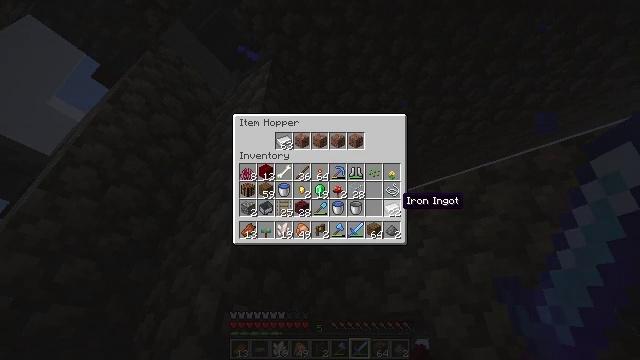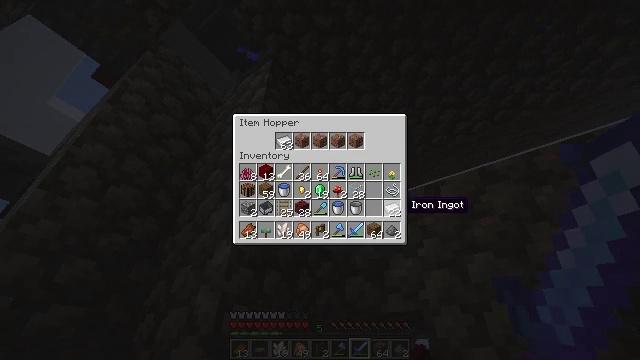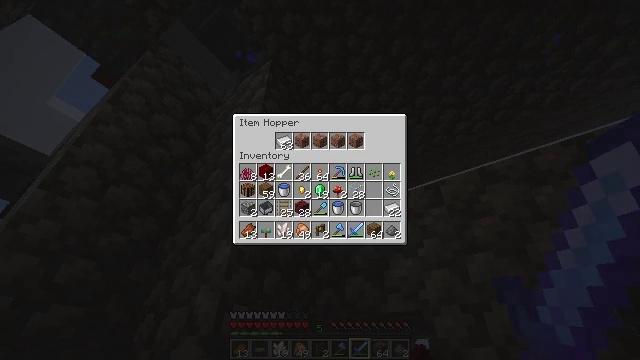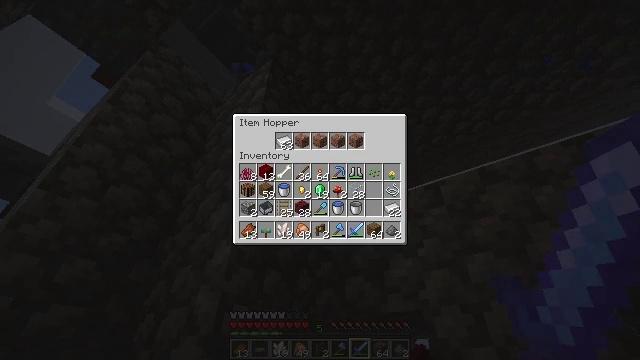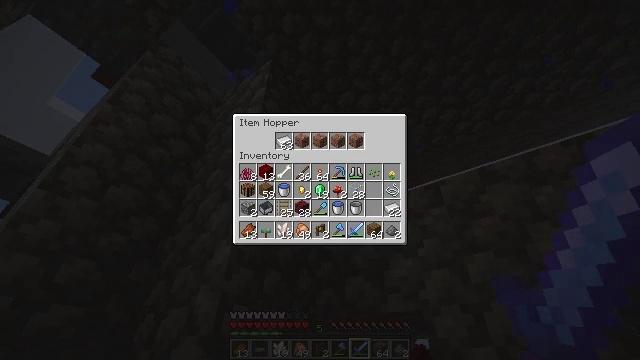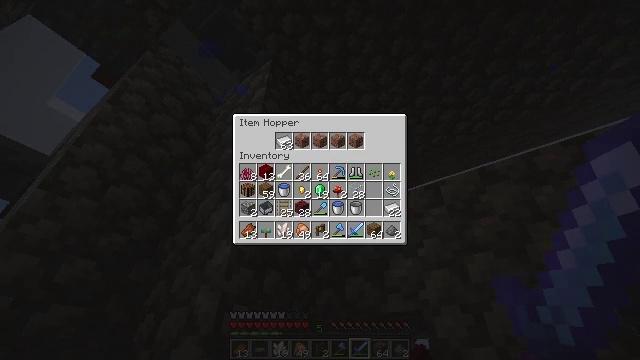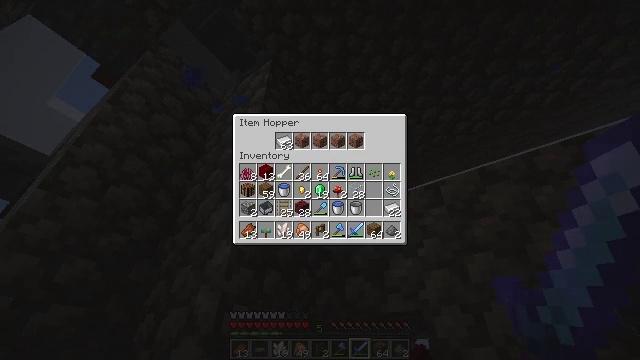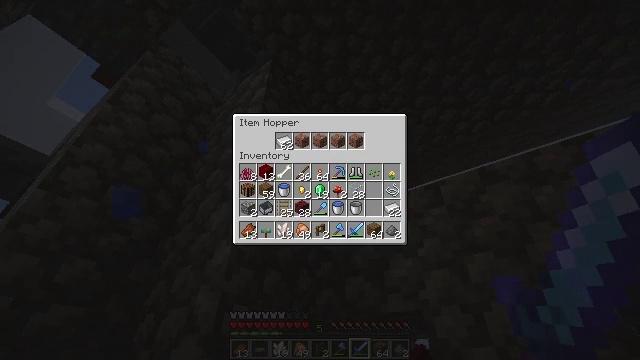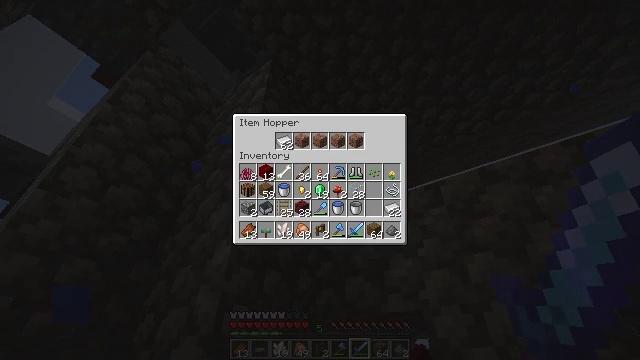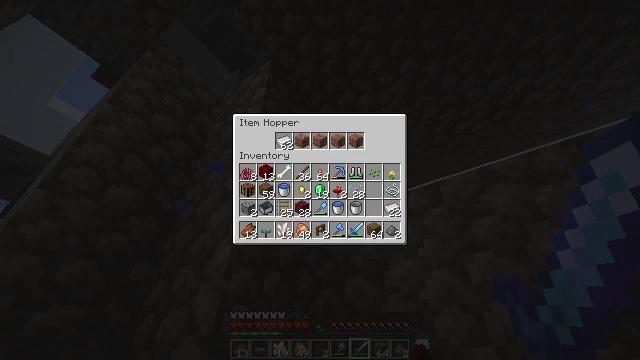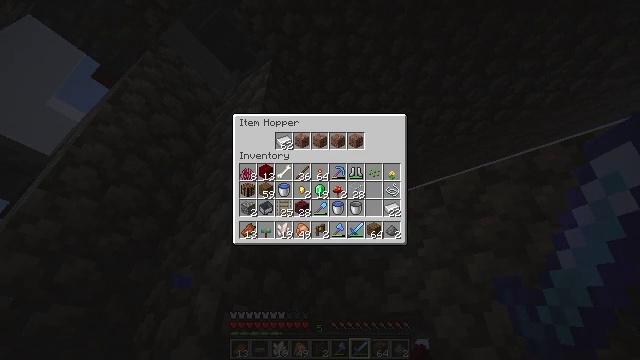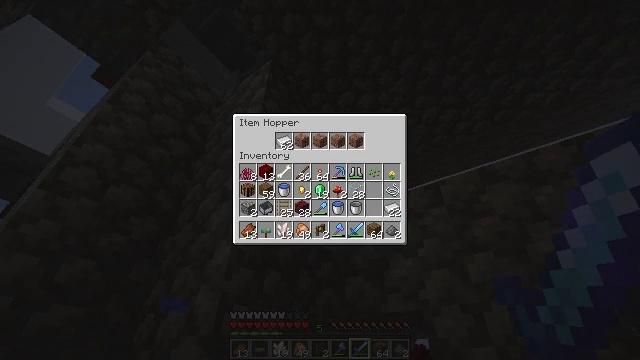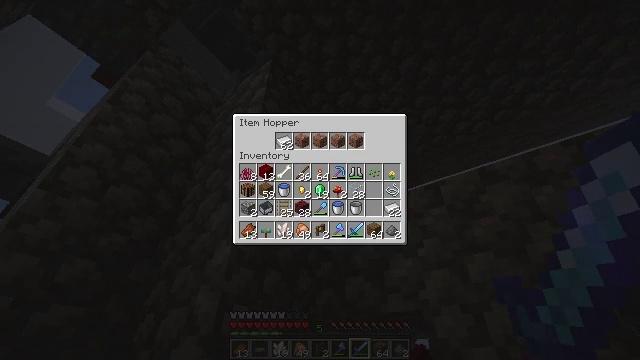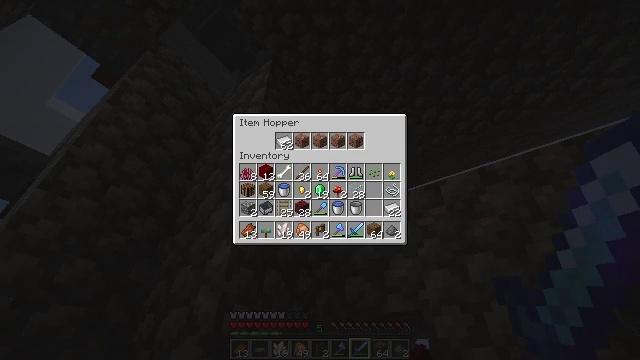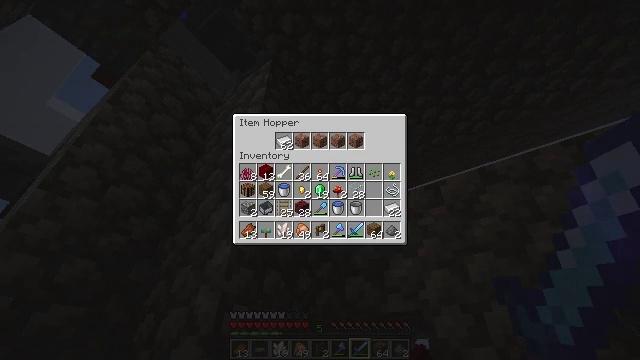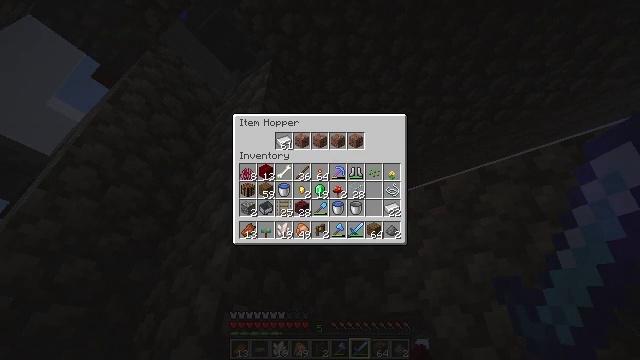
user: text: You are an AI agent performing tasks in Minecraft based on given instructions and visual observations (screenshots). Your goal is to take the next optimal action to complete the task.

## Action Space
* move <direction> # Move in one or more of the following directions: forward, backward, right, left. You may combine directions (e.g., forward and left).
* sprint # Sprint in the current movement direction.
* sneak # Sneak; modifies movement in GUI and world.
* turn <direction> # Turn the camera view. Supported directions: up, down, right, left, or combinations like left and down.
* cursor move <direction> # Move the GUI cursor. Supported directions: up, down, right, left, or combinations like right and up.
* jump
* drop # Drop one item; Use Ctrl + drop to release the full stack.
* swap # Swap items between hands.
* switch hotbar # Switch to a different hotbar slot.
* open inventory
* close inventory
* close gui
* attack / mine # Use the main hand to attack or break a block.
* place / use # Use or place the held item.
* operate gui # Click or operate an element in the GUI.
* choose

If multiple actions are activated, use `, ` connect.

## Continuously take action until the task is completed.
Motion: motion action
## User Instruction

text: Destroy the wheat to collect it.
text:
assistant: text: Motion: sneak
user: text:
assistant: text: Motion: sneak, cursor move right and down
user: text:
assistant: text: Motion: no_op
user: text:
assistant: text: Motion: no_op
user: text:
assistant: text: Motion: no_op
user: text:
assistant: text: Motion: no_op
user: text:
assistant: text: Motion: no_op
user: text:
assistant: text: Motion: no_op
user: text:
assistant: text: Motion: no_op
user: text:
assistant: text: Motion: no_op
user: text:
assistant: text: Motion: no_op
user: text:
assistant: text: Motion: no_op
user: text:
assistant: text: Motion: no_op
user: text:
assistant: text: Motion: no_op
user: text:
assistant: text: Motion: no_op
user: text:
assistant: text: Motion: no_op
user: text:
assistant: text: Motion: no_op
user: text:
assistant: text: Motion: no_op
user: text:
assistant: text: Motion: no_op
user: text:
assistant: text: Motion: no_op
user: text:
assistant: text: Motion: no_op
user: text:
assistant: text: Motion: no_op
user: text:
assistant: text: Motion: no_op
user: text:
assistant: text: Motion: no_op
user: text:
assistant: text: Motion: no_op
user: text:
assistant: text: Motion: no_op
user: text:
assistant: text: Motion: no_op
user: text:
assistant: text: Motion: no_op
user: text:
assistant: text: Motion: no_op
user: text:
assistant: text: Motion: no_op